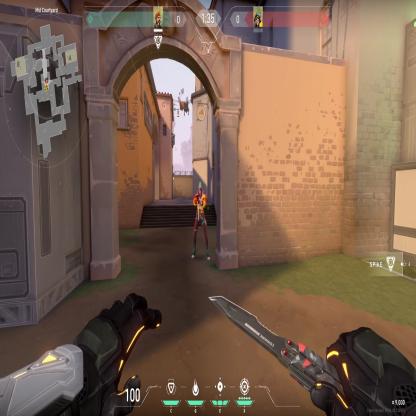
Label: enemy